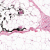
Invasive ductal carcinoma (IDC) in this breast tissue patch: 0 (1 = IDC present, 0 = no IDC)